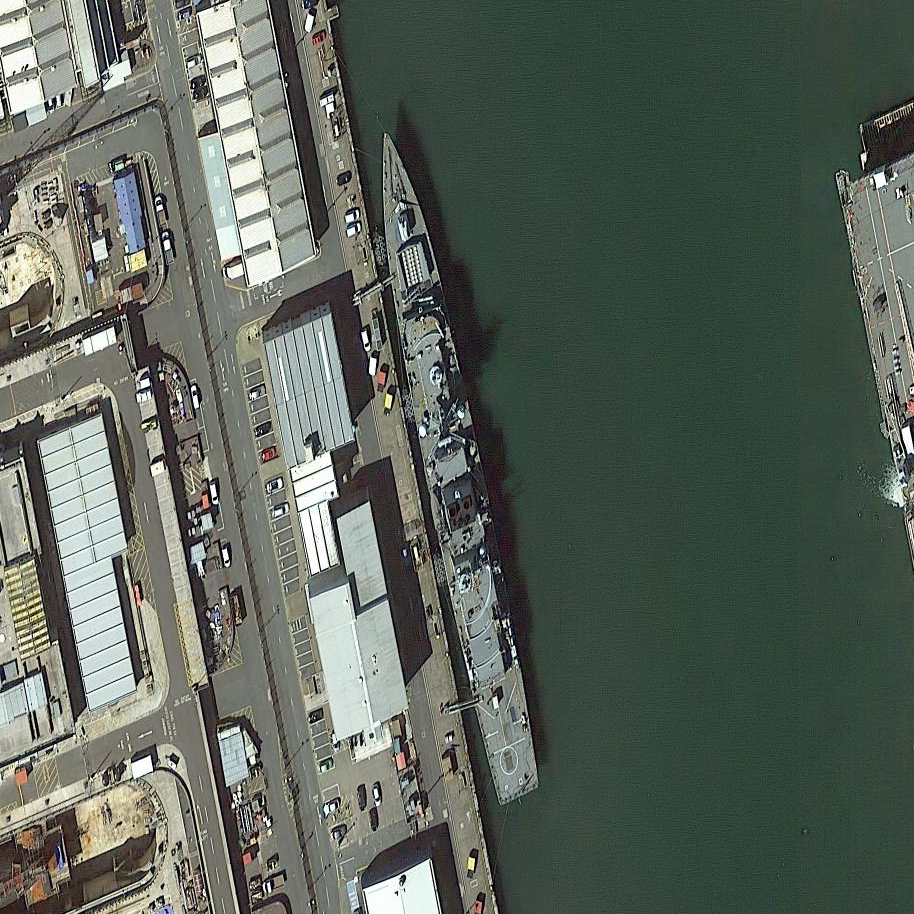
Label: Type_45_destroyer